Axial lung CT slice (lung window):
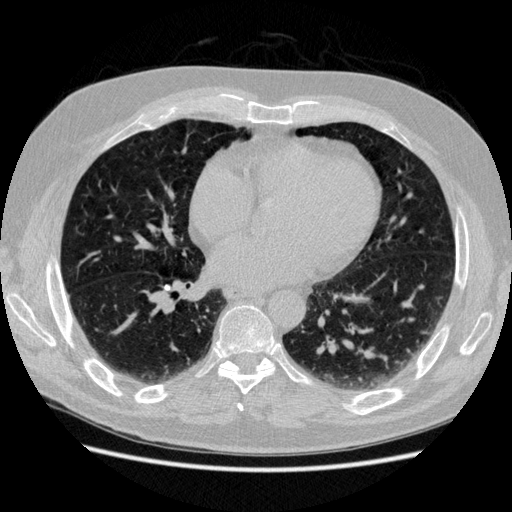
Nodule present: no